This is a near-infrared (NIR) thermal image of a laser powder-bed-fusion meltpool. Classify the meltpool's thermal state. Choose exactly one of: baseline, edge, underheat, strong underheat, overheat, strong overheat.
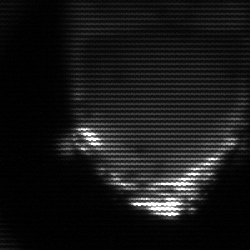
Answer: edge